Question: In the following image we can observe that, the text displayed/rendered displayed differently.
But the application is same and they were just run on 2 different windows 7 machines.

Please help me understand the machine settings and the changes needed to correct, so that both display similarly.
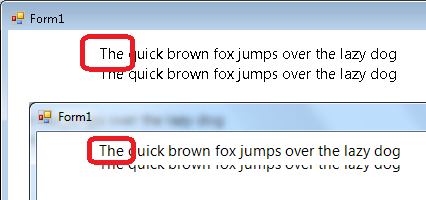
Answer: First version has ClearType turned off. It's controlled in windows in Display options.
<URL>
<URL>